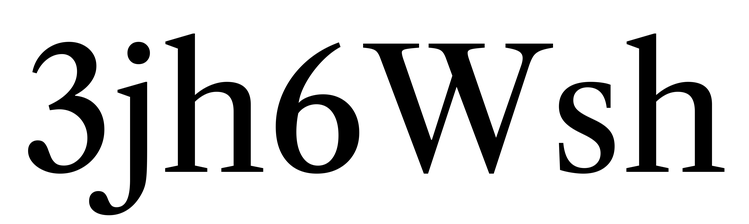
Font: LibreCaslonText_Regular